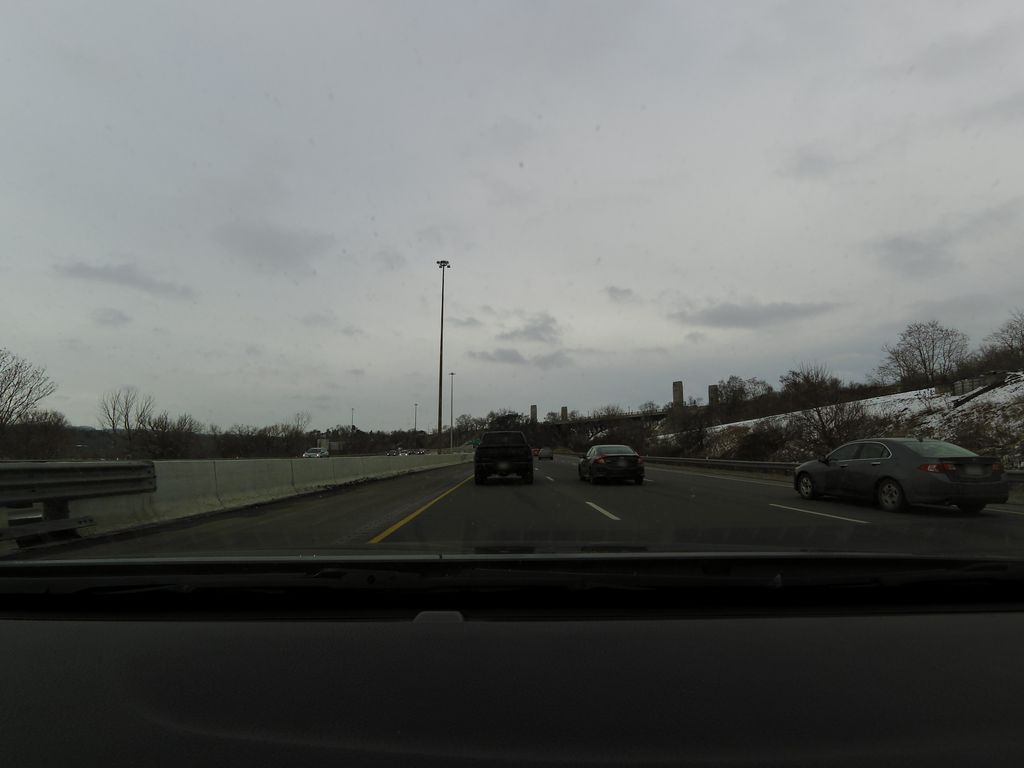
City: hamilton